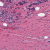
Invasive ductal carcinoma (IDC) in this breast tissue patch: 1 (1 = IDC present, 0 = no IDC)